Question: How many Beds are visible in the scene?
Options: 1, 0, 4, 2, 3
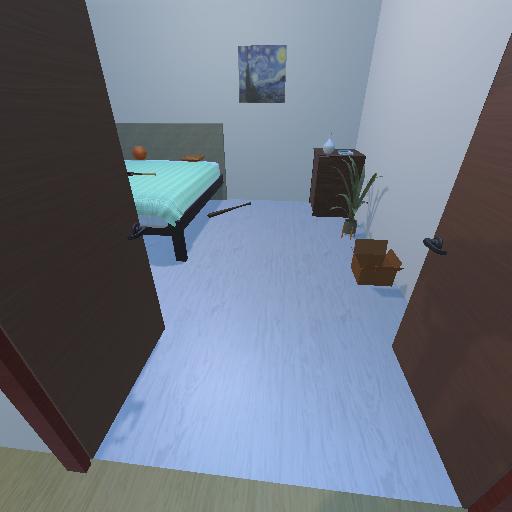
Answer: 1